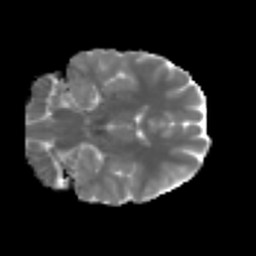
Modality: MD
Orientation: coronal
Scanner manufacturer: siemens
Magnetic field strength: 3 T
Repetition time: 3.6 s
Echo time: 0.092 s